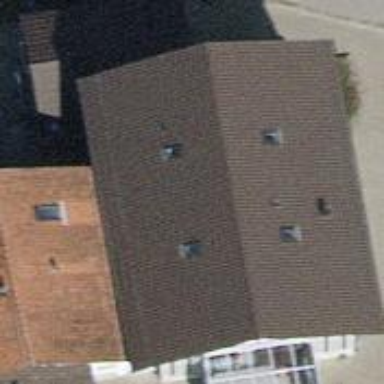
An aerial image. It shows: Terrace building.